Brain MRI, t1w sequence, axial 2D slice.
Patient: age 51, sex F, weight 95 kg, height 1.95 m
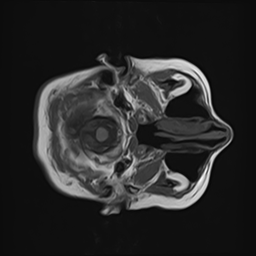